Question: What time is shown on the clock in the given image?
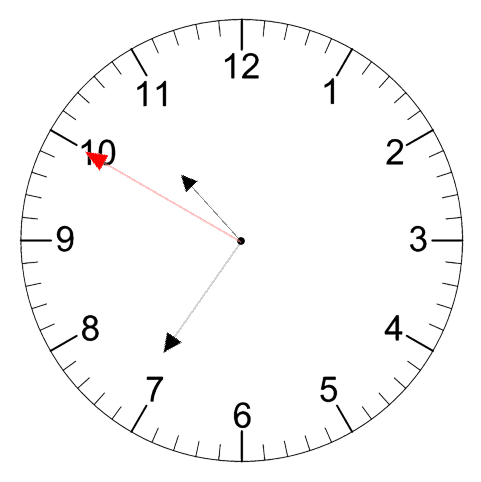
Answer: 10:35:50